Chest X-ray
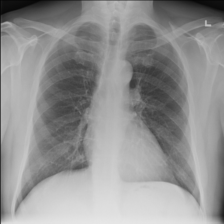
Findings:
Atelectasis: negative
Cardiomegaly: negative
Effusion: negative
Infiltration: negative
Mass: negative
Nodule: negative
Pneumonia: negative
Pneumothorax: negative
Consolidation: negative
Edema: negative
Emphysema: negative
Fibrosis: negative
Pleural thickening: negative
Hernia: negative